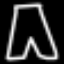
Label: pants